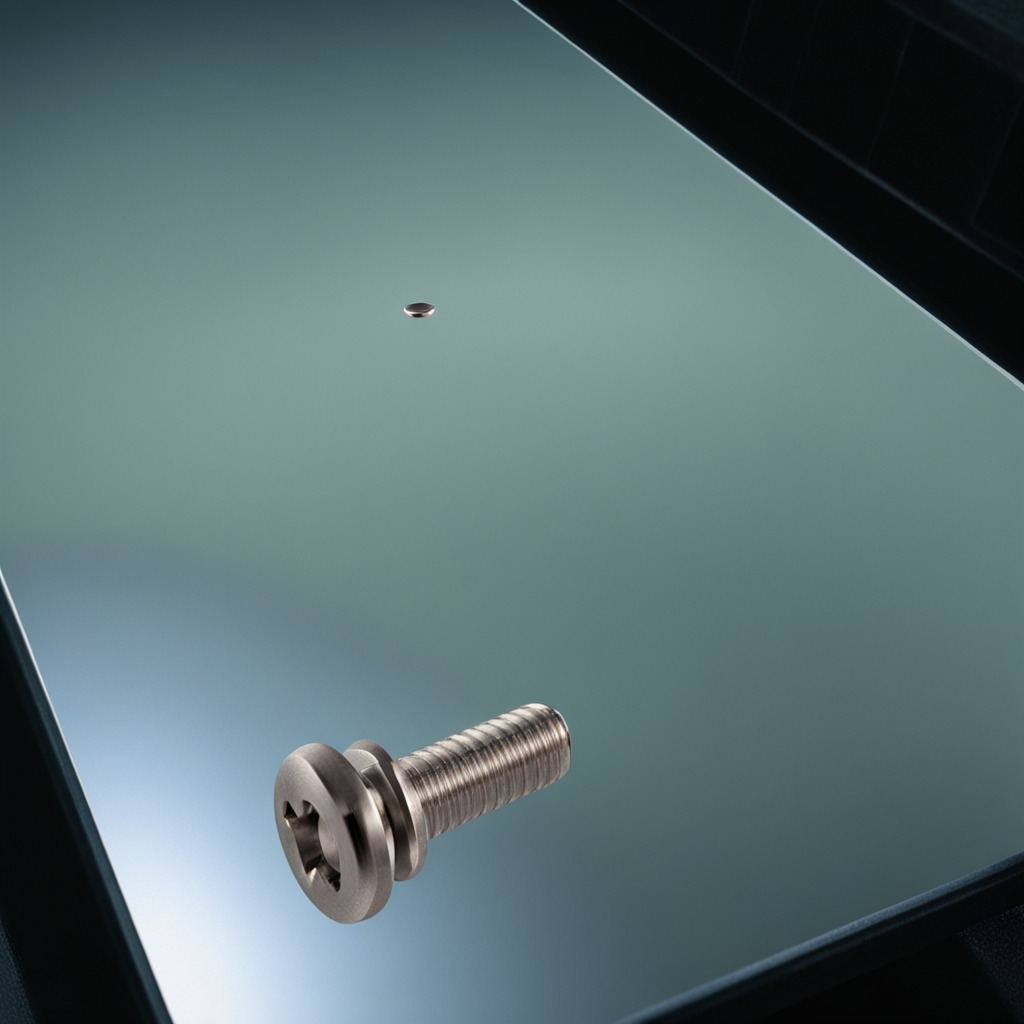
A metal screw is lying on the table in a railway signal maintenance room.